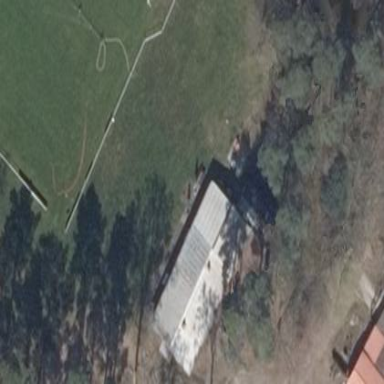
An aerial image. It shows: Building with gabled roof.